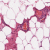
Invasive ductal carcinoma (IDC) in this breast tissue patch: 0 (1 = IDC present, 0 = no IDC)